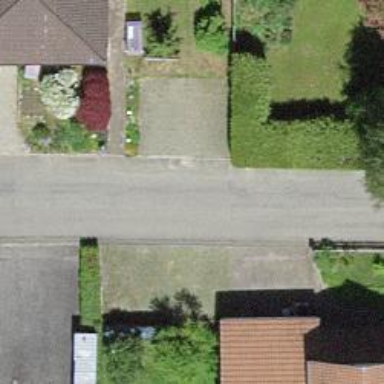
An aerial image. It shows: Hedge acting as barrier.